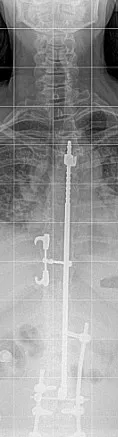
X-ray of the spine in anterior-ppsterior projection after dorsal spondylodesis.
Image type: radiology (x_ray)